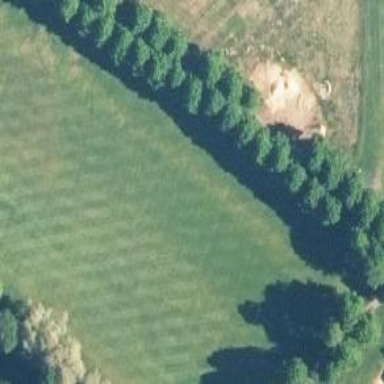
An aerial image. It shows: Grassy area designated as golf fairway.